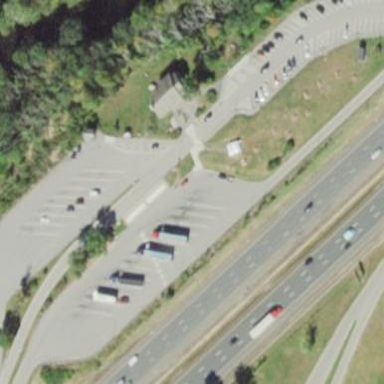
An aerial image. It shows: Rest area on the road.